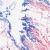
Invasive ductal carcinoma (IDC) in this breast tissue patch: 0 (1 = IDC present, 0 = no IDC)